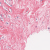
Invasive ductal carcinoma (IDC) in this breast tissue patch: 0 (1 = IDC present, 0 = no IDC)